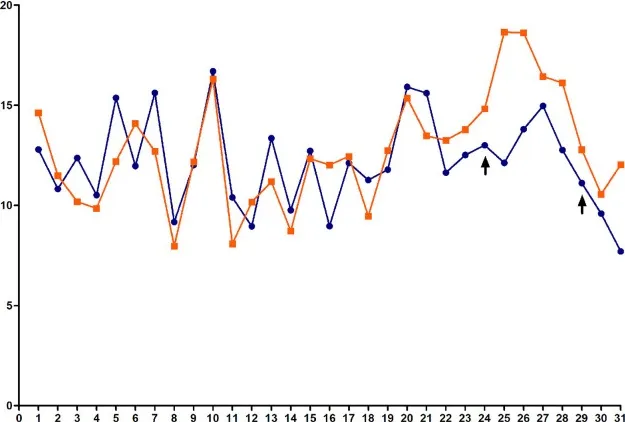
Changes in fasting blood glucose and 2-h postprandial blood glucose. On day 24, the child was treated with low-dose sulfonylureas (SUs). On day 29, blood glucose fluctuation was reduced by combined treatment with oral SUs and small and frequent meals.
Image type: pathology (immunostaining)